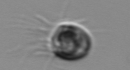
Label: Balanion